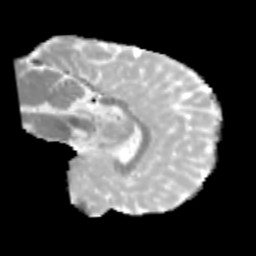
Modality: MD
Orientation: sagittal
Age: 11
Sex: male
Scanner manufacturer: siemens
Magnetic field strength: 3 T
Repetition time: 3.8 s
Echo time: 0.07 s